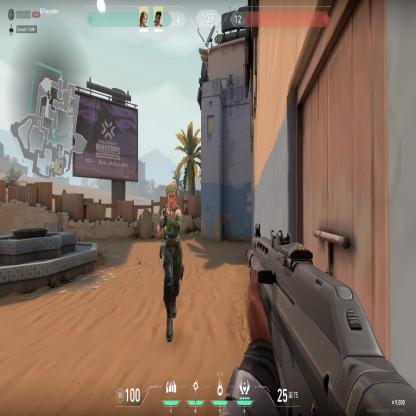
Label: teammate